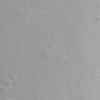
Atmospheric dust classification: not_dusty